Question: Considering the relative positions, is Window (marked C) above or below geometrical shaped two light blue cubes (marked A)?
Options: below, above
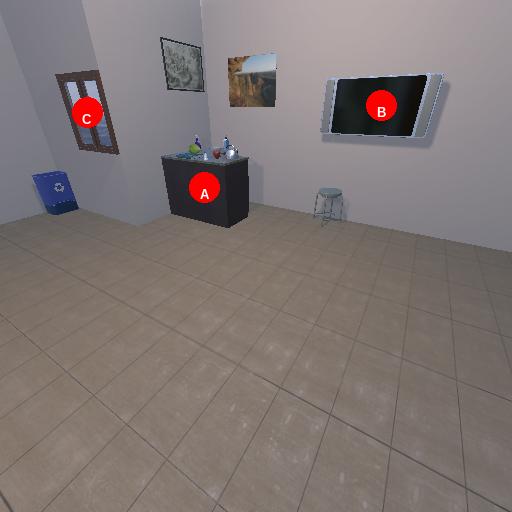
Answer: below